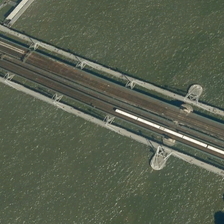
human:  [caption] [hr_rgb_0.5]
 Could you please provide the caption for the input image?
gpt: a bridge is on a river with green water .

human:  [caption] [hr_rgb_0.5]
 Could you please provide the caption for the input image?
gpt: a bridge is on a river with green water .

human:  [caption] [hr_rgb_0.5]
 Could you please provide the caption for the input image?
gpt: a bridge is on a river with green water .

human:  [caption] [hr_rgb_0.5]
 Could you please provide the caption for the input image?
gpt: a bridge is on a river with green water .

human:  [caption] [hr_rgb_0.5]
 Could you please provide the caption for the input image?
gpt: a bridge is on a river with green water .